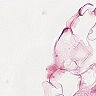
Metastatic tissue present: no